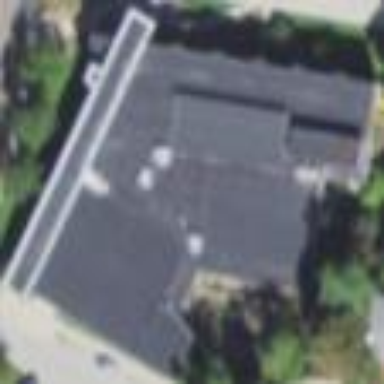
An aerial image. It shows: Building that serves as library.